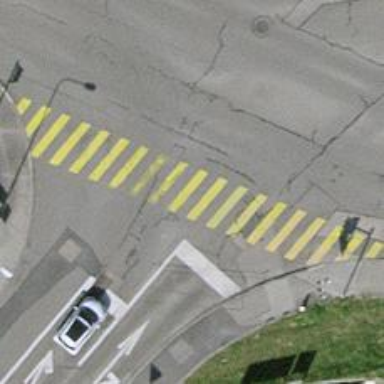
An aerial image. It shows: Road crossing with traffic signals.